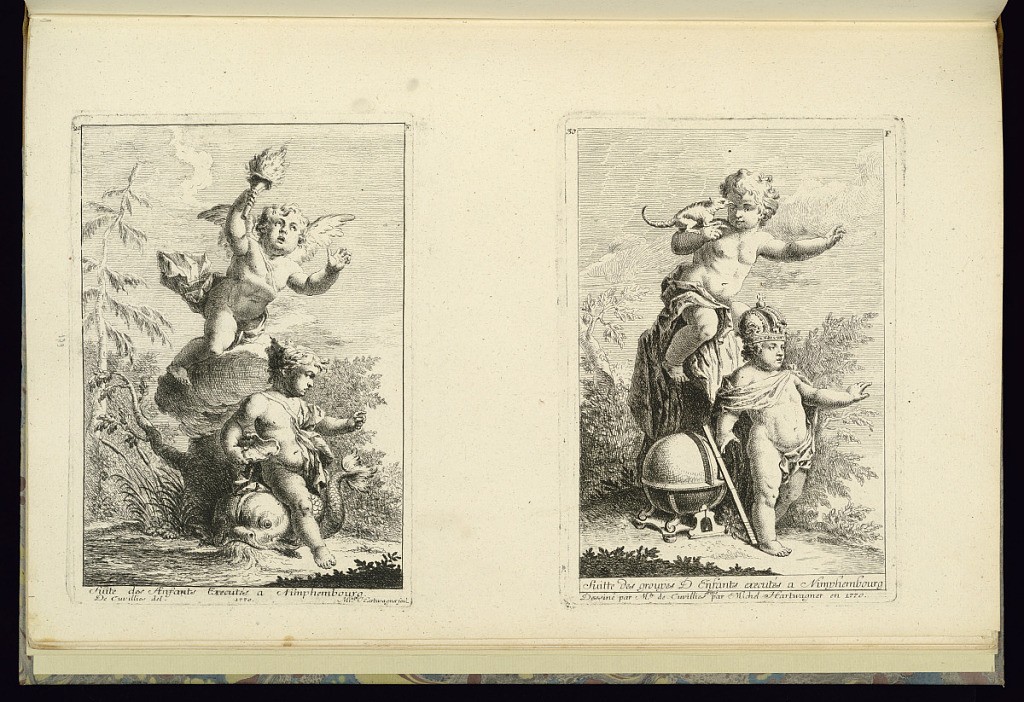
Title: Suitte des Groupes d'Enfants
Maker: François de Cuvilliés the younger, German, 1731 - 1777
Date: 1770
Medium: Etching and engraving on off-white laid paper
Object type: Print
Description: Right plate of a sheet printed with two plates. Depicts two putti. One holding a beaked rodent-like creature in its hand; the other putto has a royal crown and stands before a globe. The plate is signed and numbered.